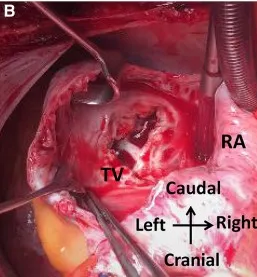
Rheumatic tricuspid stenosis with regurgitation.
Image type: medical_photograph (other_medical_photograph)